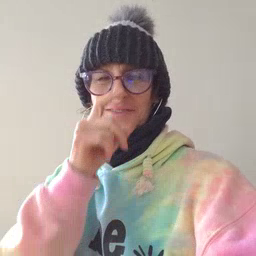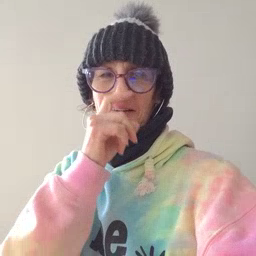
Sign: doll